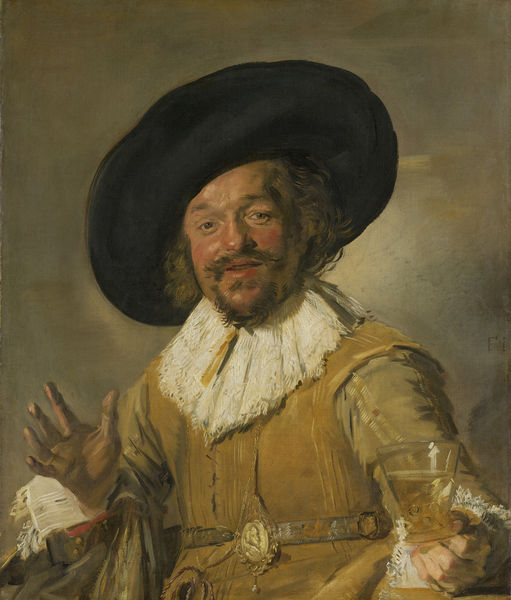
Titel: Een schutter die een berkenmeier vasthoudt, bekend als ‘De vrolijke drinker’
Künstler: Frans Hals
Standort: Amsterdam
Institution: Rijksmuseum
Schlagwörter: gemälde, hand, mann, gelb, frankreich, geste, getränk, glas, hut, schwarz, weiss, zeichnung, blick, gürtel, bart, betrunken, kleidung, kragen, spitze, halskrause, porträt, haare, rüschen, becher, schnalle, erdfarben, manschetten, lustig, wams, entdecker, schließe, whiskey